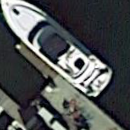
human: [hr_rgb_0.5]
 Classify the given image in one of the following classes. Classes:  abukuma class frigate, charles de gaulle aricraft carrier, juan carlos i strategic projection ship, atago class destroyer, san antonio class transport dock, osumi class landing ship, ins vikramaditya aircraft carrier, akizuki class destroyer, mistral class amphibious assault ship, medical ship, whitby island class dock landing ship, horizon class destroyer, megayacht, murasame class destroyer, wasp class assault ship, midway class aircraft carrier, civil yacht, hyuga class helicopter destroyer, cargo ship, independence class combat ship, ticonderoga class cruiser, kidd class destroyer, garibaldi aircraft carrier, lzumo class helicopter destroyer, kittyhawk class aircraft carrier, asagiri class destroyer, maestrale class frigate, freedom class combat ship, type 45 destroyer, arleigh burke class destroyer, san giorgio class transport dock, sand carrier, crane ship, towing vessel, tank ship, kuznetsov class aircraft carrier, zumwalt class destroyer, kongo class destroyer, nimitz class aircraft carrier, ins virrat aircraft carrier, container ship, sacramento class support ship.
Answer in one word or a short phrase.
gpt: Civil yacht